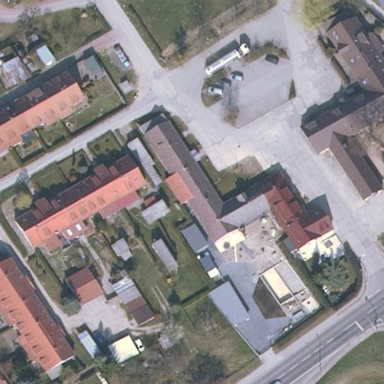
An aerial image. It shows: Kindergarten building.